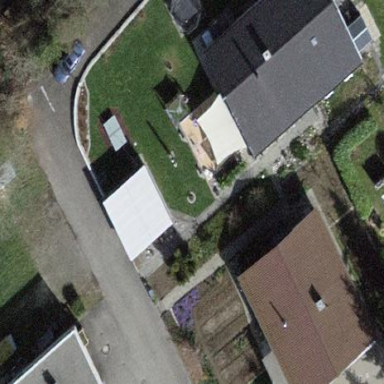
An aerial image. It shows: Residential house.